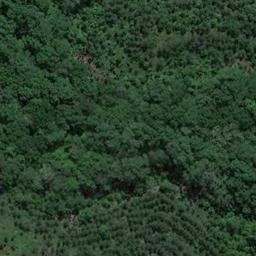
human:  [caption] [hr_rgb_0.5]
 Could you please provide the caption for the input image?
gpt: The forest has a lot of dense dark green trees an some chaparrals .

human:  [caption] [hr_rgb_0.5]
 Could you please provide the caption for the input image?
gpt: A large dense mixed dark green and light green forest .

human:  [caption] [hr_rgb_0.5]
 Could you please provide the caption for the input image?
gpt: There is a bare land in this forest .

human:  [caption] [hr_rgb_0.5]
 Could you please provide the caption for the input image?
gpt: The forest is next to the grass .

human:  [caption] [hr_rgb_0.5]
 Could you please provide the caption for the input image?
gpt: A dense forest with many green trees .